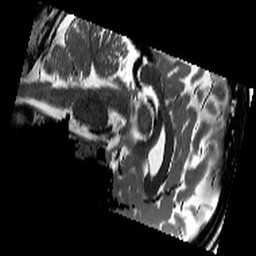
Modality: T2w
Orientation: sagittal